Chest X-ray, AP view. Patient: 57 years old, sex M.
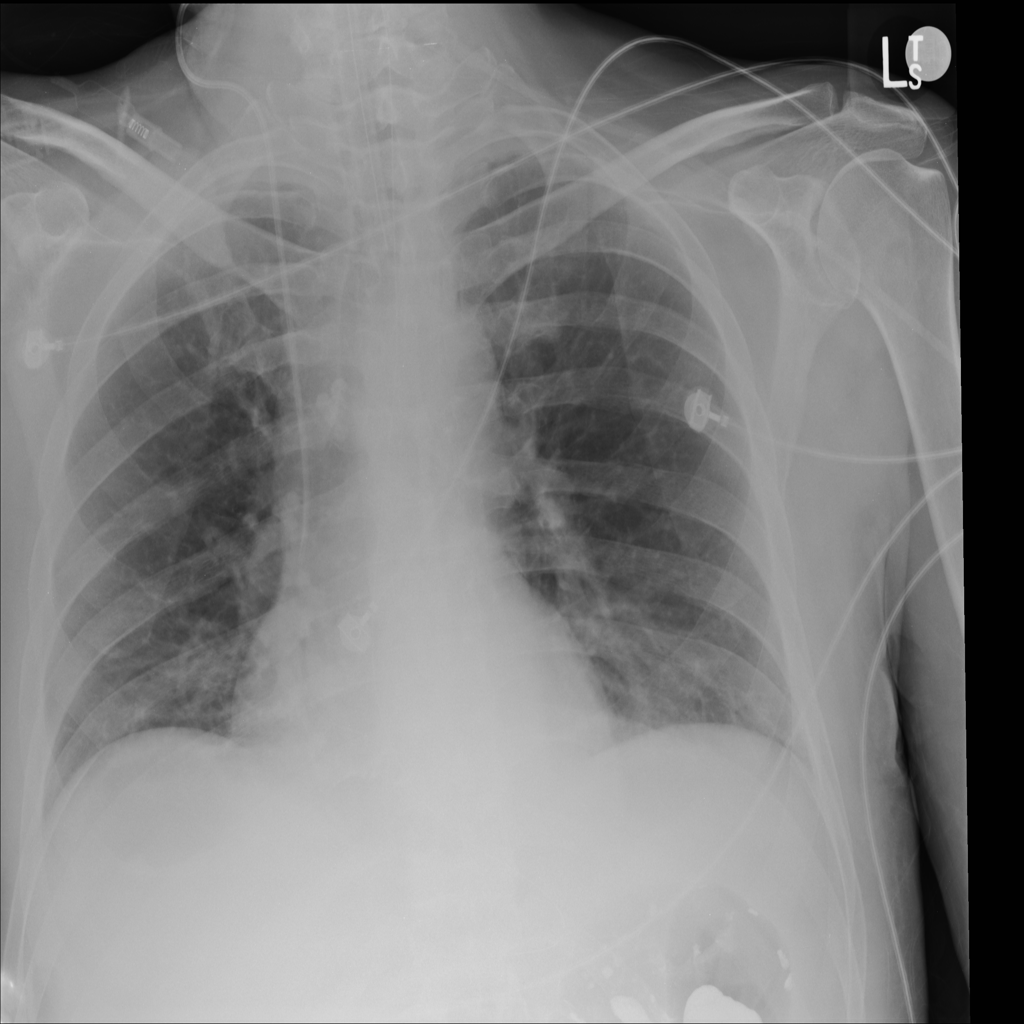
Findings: Atelectasis, Infiltration